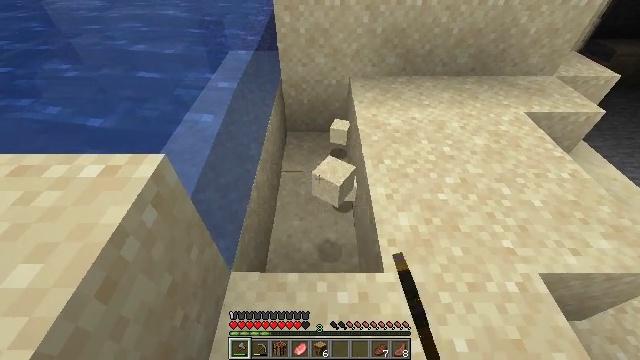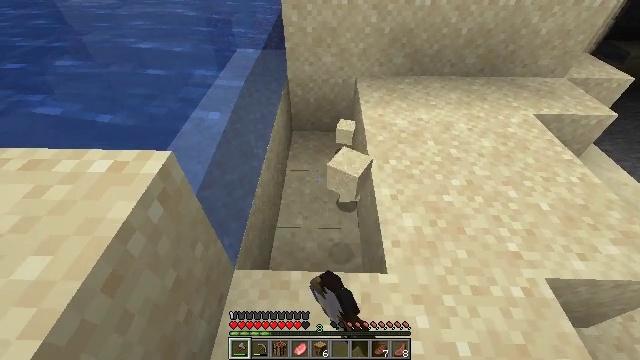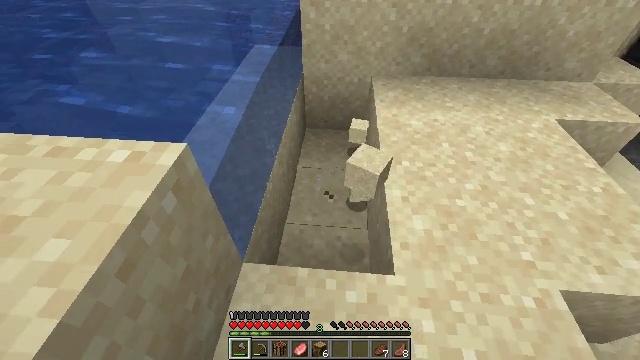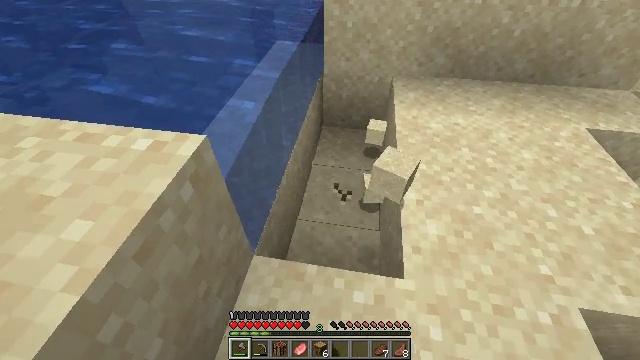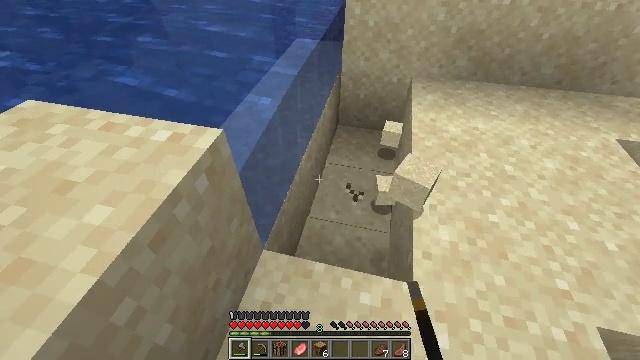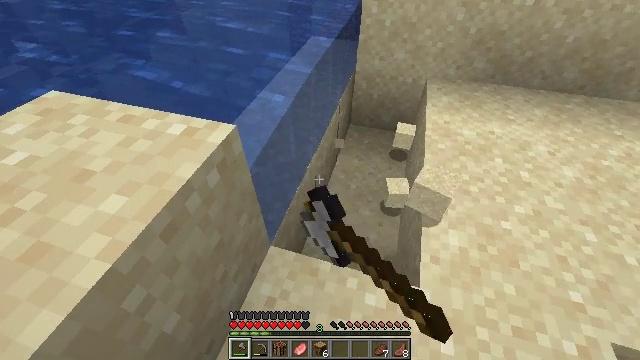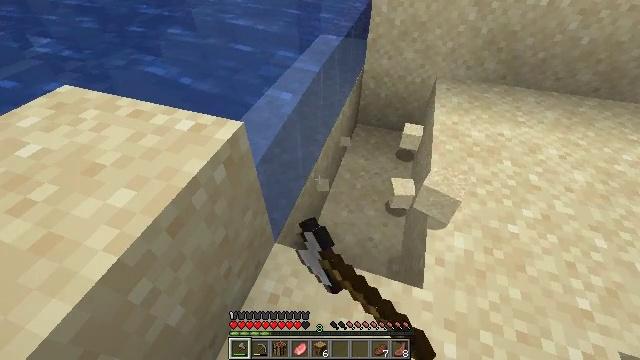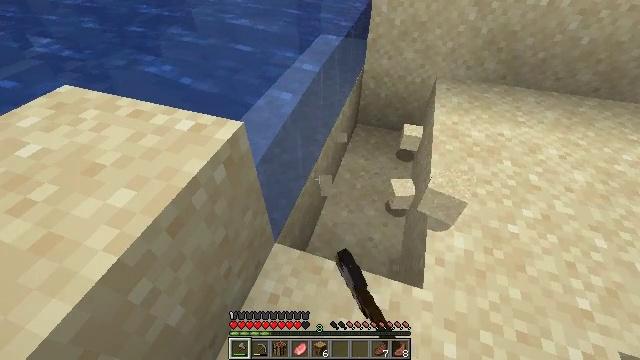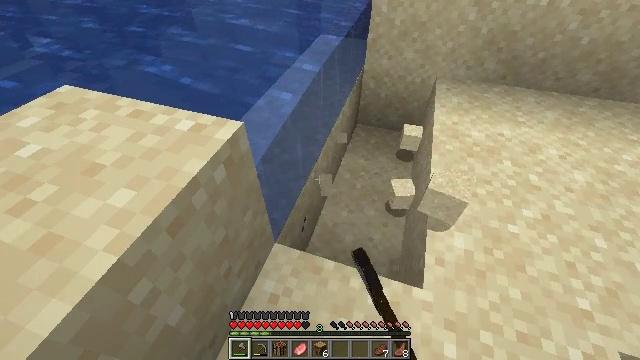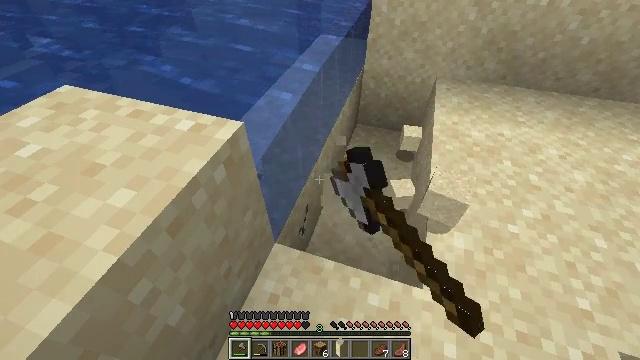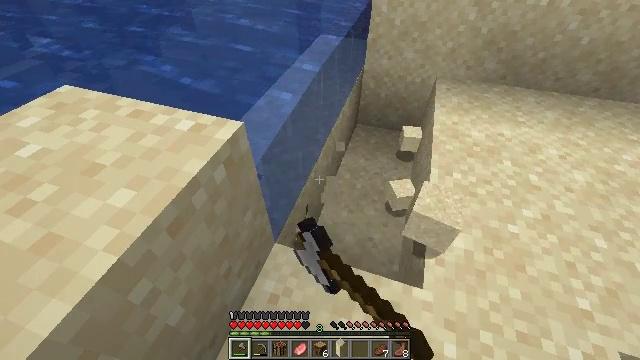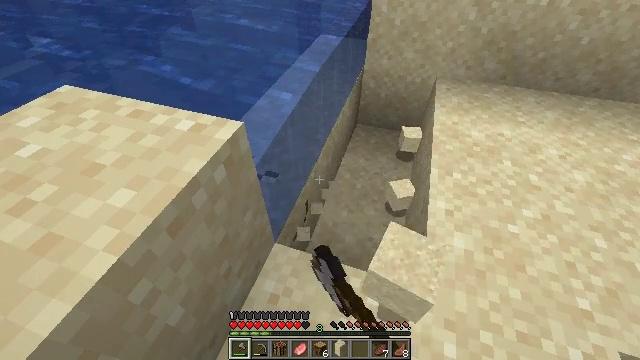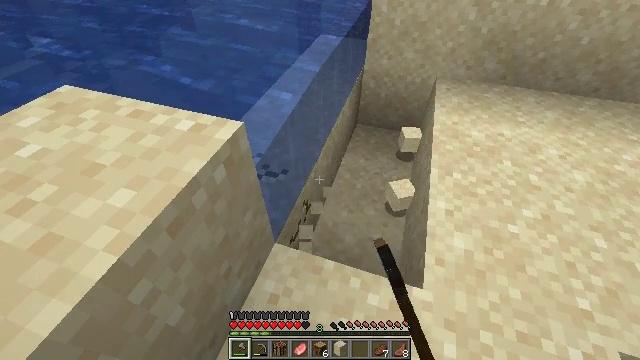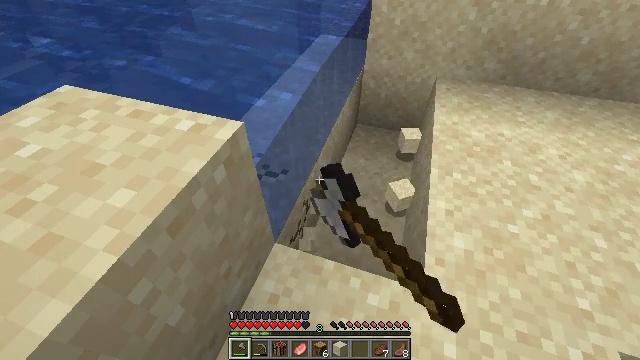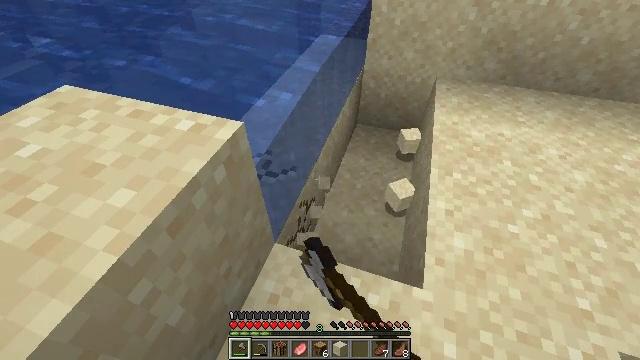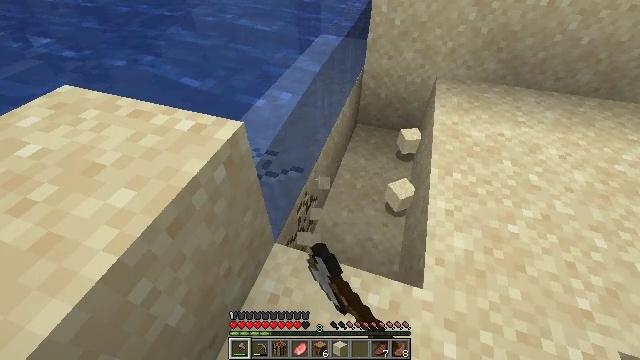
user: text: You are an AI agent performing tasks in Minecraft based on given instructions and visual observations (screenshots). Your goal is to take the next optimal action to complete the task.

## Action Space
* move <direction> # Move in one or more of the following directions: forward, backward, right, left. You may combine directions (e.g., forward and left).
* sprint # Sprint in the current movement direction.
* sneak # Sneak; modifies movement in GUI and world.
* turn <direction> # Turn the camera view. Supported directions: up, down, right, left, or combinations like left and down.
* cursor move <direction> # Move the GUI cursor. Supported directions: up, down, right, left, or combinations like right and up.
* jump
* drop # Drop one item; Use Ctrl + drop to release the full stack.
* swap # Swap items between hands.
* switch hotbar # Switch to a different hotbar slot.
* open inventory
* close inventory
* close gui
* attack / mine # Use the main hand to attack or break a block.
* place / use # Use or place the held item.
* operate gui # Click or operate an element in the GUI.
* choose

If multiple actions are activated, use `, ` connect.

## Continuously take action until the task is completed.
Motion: motion action
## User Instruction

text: Mine sand by the water.
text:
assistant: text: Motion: turn left, attack / mine
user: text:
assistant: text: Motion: turn left, attack / mine
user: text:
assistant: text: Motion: turn left, attack / mine
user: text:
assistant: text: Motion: turn left, attack / mine
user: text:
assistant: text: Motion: turn left, attack / mine
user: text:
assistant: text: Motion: turn left, attack / mine
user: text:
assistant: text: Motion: attack / mine
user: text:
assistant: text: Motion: attack / mine
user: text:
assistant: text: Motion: attack / mine
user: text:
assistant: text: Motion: attack / mine
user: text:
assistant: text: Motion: attack / mine
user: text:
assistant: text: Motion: attack / mine
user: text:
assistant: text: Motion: attack / mine
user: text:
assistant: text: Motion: attack / mine
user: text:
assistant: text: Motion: attack / mine
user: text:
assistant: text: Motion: attack / mine
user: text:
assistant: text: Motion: attack / mine
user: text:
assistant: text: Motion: attack / mine
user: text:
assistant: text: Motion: attack / mine
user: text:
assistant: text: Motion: attack / mine
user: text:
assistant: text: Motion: attack / mine
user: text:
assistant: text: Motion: attack / mine
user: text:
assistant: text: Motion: attack / mine
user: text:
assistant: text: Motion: attack / mine
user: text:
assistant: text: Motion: turn right and up, attack / mine
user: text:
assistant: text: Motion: turn right and up, attack / mine
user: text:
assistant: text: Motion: attack / mine
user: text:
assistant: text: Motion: turn up, attack / mine
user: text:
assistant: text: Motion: attack / mine
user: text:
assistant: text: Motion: attack / mine